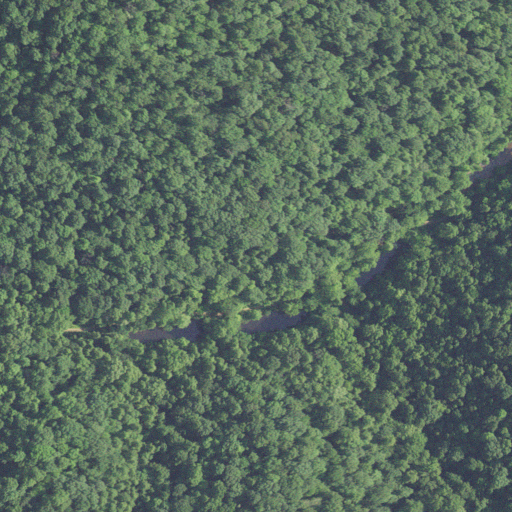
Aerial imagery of valley in West Virginia named Shop Hollow containing deciduous forest and open development